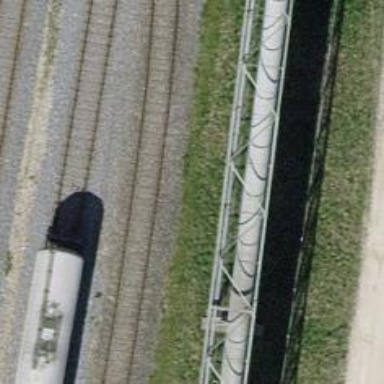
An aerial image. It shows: Single railway siding track.